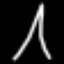
Label: The Eiffel Tower